Question:
I've googled a lot, and I also discovered how much success did, maybe I did not have the proper words.
But anyway please explain me what does this A,M & ? do?
Checkout the picture attached.
Any help will be appreciated !
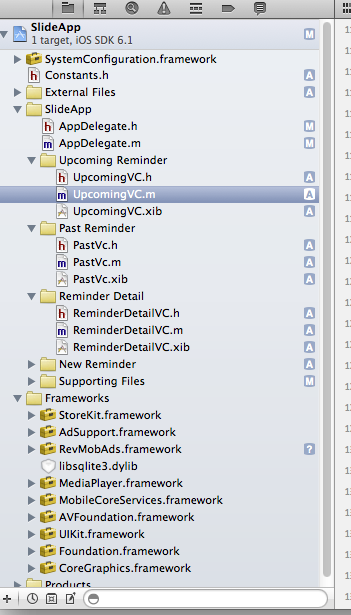
Answer: A : Added
? : Unknown state of sync.
M : Modified
D : Deleted
when u add a new class u get A
when u modify a class u get M
if u some svn or other too and then ur file is not in sync with the svn file u get ?